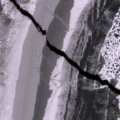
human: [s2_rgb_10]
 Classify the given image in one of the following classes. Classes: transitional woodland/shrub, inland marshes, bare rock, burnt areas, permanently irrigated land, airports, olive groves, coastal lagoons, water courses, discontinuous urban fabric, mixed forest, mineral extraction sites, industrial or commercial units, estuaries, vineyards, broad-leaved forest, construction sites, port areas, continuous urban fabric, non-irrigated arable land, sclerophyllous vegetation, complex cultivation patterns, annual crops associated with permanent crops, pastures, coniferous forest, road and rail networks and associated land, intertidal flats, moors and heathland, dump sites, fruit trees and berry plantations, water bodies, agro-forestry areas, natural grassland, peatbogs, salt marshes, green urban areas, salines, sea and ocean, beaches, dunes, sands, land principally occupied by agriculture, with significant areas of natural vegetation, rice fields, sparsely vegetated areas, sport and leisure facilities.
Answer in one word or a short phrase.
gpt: sea and ocean